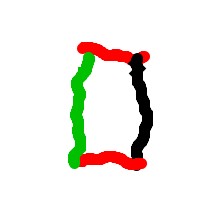
Shape: rectangle